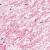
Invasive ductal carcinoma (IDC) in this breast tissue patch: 0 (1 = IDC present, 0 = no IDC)